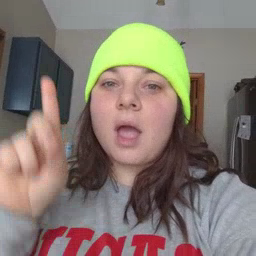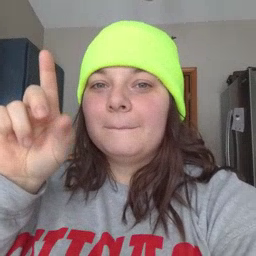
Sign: up